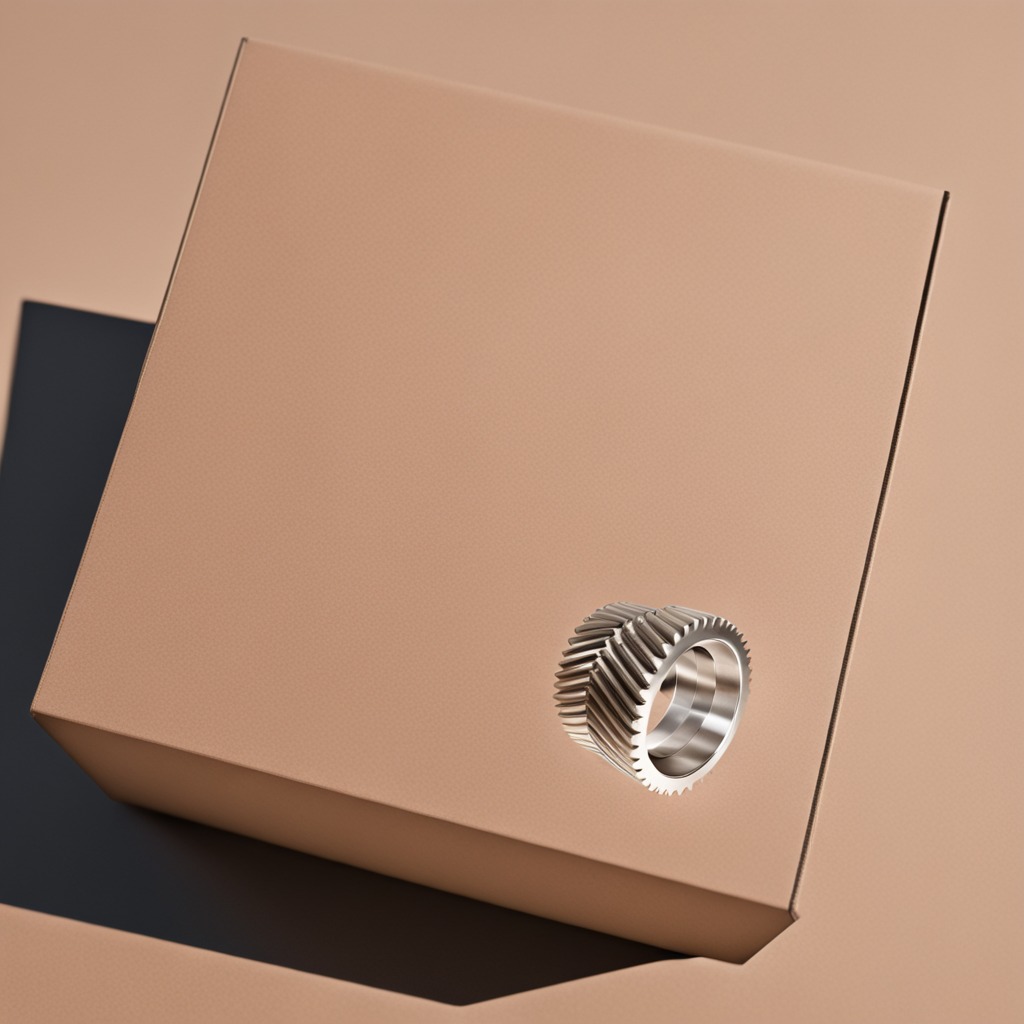
A steel gear with teeth is lying on the cardboard box surface.